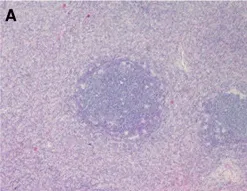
Histopathological examination showed. Preserved lymph node architecture with a capsule.
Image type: pathology (h&e)